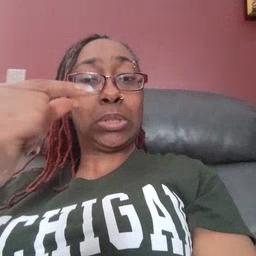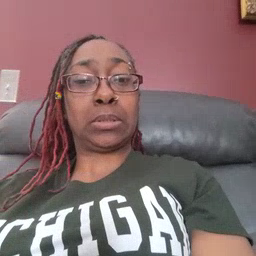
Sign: green